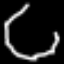
Label: octagon